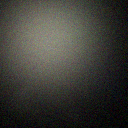
Screen state: off